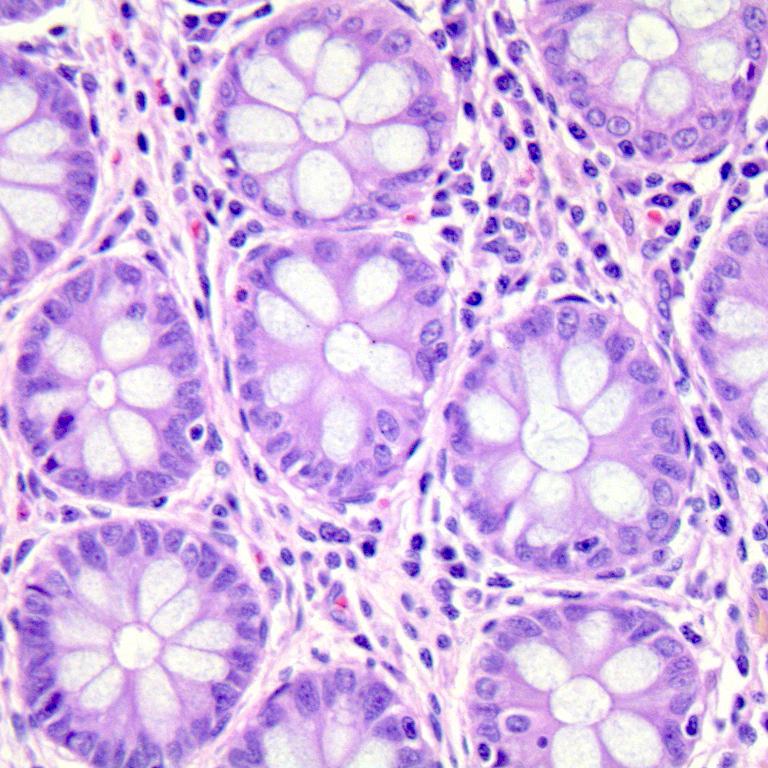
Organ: colon
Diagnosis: benign